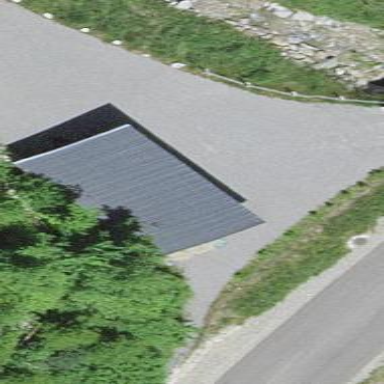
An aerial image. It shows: Rural barn.